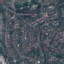
Land use / land cover class: Residential